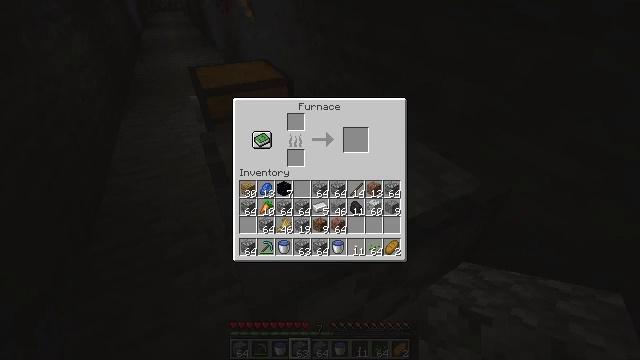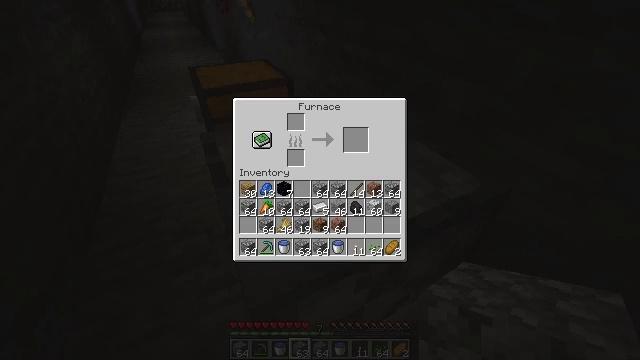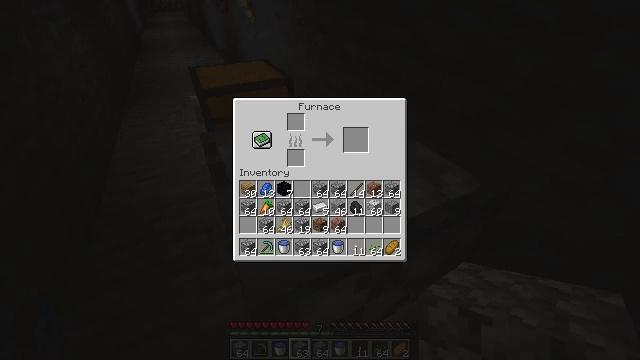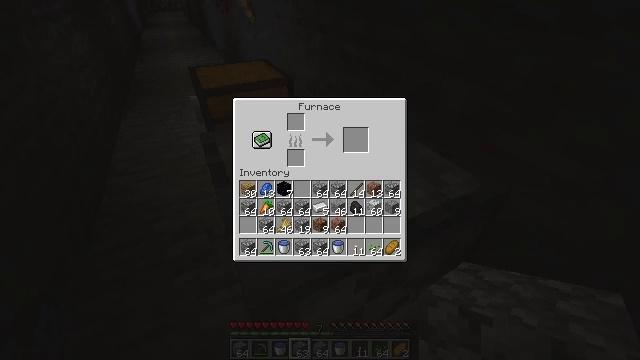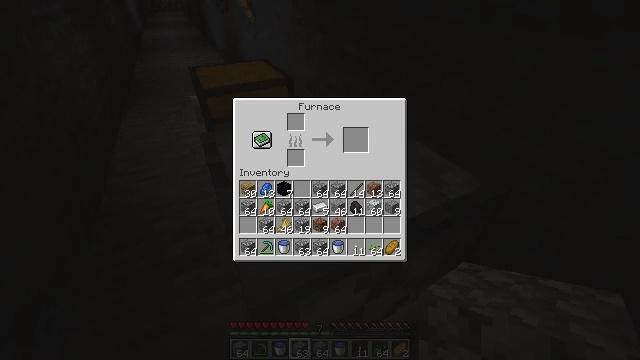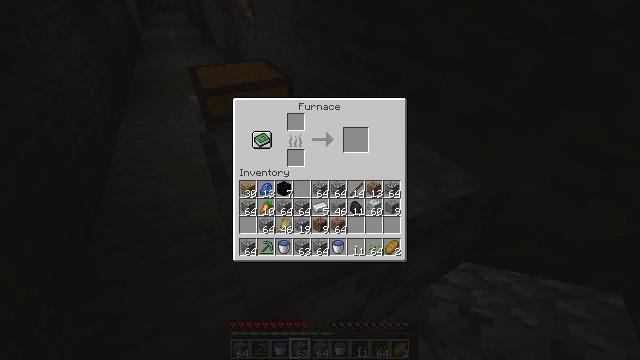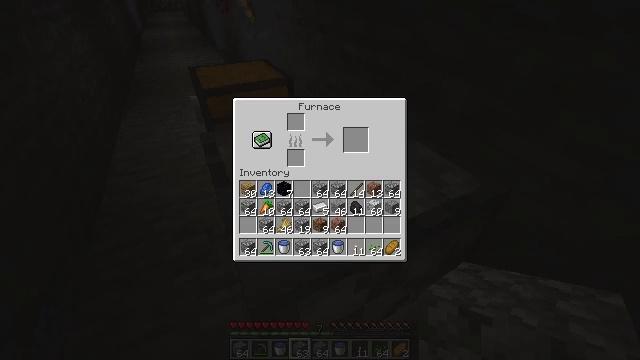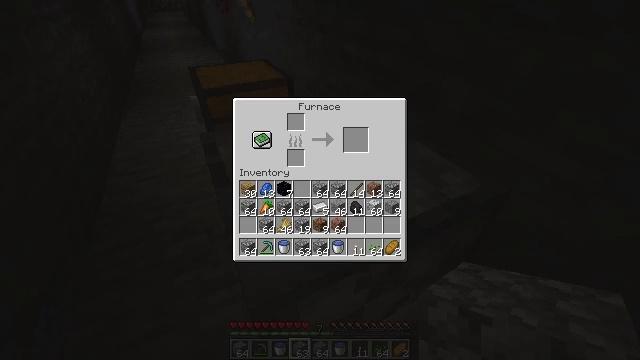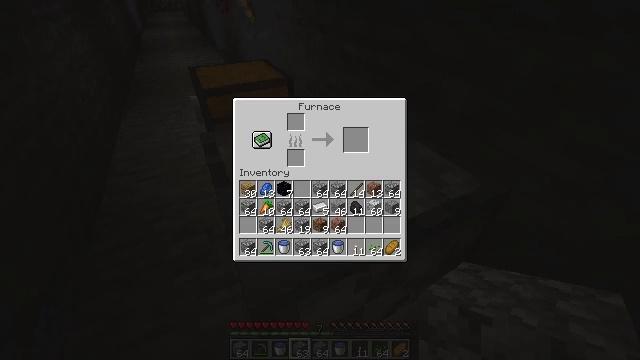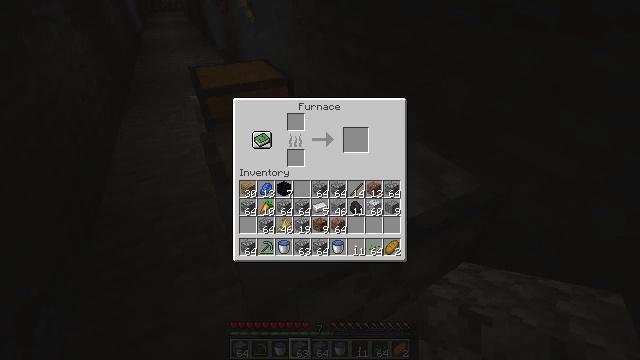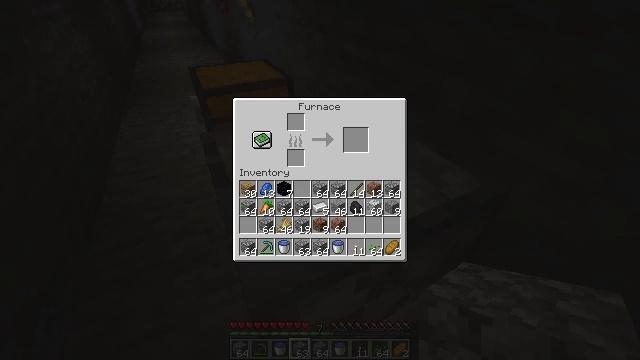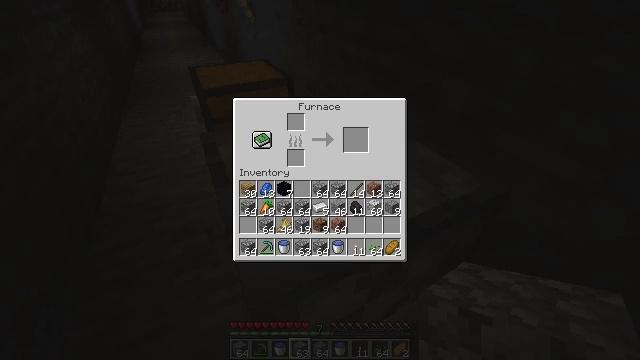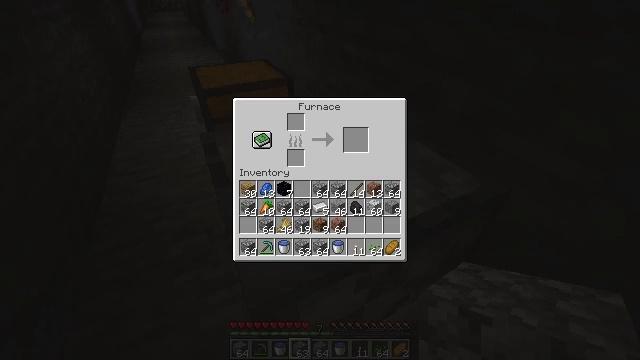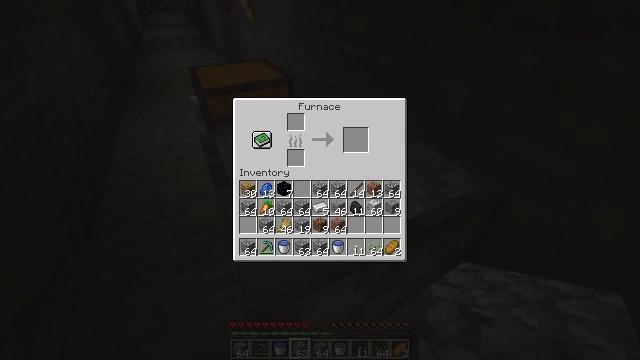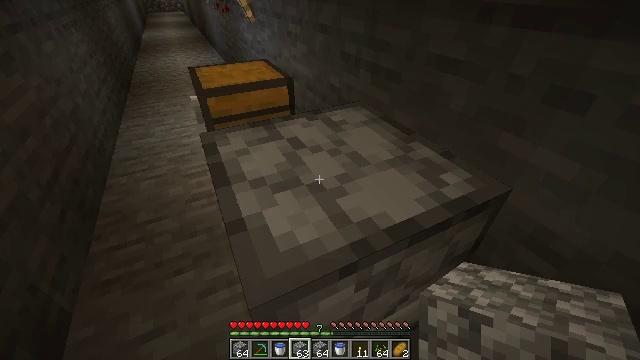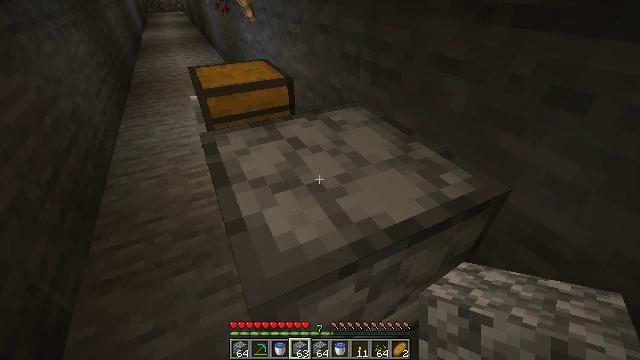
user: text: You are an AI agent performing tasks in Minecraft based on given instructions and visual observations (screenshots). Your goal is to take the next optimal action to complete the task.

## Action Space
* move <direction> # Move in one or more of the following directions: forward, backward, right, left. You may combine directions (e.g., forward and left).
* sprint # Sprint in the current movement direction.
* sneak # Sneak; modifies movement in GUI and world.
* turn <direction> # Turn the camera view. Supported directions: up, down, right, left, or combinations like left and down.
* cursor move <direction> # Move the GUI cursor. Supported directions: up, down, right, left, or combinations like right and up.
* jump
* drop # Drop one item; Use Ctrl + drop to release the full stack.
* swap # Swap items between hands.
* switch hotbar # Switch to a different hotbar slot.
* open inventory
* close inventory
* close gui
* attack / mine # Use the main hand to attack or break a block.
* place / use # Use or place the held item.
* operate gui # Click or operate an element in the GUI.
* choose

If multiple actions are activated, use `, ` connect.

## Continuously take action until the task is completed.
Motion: motion action
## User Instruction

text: Break the furnace to move it.
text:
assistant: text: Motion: cursor move left
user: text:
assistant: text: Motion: cursor move left
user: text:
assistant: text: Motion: move forward
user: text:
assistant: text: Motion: move forward, cursor move left
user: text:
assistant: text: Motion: move forward
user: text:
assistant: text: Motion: move forward
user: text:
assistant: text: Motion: cursor move left
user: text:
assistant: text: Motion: no_op
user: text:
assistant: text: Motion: cursor move left
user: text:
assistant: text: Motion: no_op
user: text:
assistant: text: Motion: no_op
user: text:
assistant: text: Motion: no_op
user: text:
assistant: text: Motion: no_op
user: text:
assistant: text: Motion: no_op
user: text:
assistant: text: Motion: close gui
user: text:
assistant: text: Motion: open inventory
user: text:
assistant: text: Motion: no_op
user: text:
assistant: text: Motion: no_op
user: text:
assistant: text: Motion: turn left
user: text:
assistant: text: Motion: turn left
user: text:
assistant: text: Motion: turn left
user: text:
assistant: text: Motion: turn left
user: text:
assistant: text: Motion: turn left
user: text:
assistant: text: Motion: turn left and up
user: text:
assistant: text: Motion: move forward, turn left and up
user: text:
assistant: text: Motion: move forward, turn left and up
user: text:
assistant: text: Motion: move forward, turn left and up
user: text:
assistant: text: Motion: move forward
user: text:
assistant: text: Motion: move forward
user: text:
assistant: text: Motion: move forward